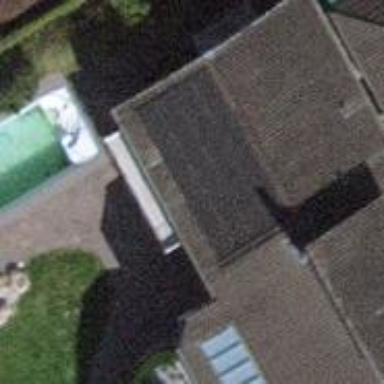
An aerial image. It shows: Small solar photovoltaic panel generator on the roof of building.